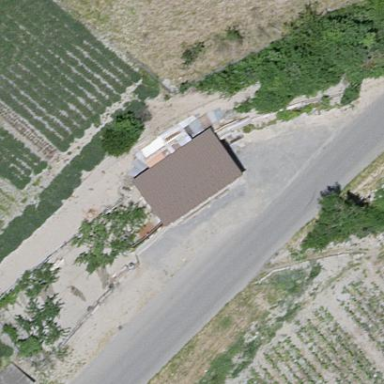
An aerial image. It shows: Rural barn.